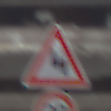
Verkehrszeichen: DoppelkurveZunaechstLinks
Zusatzzeichen unten: Geschwindigkeit30
Umgebung: Outdoor, Suburban
Tageszeit: MorningAfternoon
Wetter: PartlyCloudy
Licht: Natural
Jahreszeit: NotSpecified
Kontrast: LowContrast